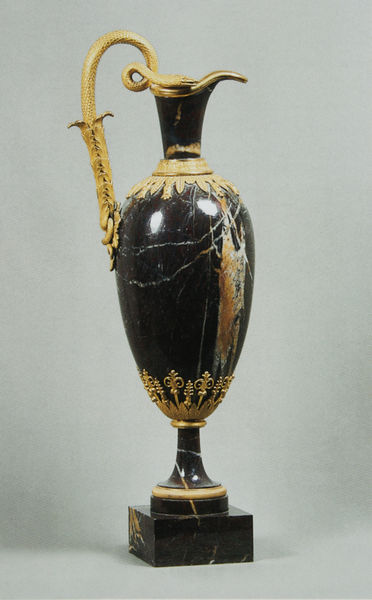
Titel: Kugelförmige Vase
Standort: St. Petersburg
Institution: Schloss Pawlowsk
Schlagwörter: blätter, dunkel, fuß, gestein, blumen, braun, geschwungen, licht, marmor, mund, nase, schwarz, weiss, muster, ornament, sockel, stein, hals, spiegelung, schlank, figur, gold, kelch, hald, oval, rund, schuppen, amphore, henkel, kanne, keramik, krug, vase, schnabel, italien, spitz, schmal, glanz, dekor, floral, ornamente, verzierung, metall, bauch, granit, podest, poliert, ring, hoch, abbild, leuchten, foto, fotografie, photographie, griff, fugen, gefäß, antike, porzellan, vergoldet, form, schlange, kranz, intarsien, photo, verziert, karaffe, schnörkel, maserung, handwerk, flüssigkeit, antik, verschlungen, griechisch, adern, griechenland, fauna, reflektion, volute, steingut, basis, pokal, filigran, ornamentik, schlängeln, opal, gestreckt, quadrat, persien, abbildung, bauchig, tülle, ausguss, riss, prachtvoll, geklebt, gießen, oranment, iran, gesprungen, phot, orien, restauriert, gift, verschnörkelt, porphyr, diabas, gebpgen, henkelkanne, ritze, schlangengriff, schlangenhenkel, verzerung, schnaube, onix